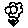
Label: flower